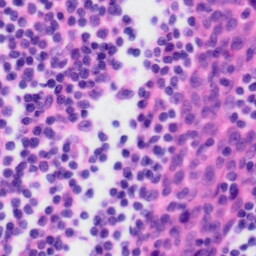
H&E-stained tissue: Tonsil